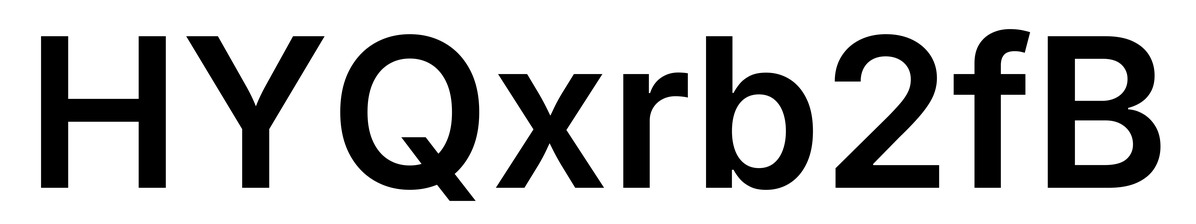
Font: Inter_SemiBold